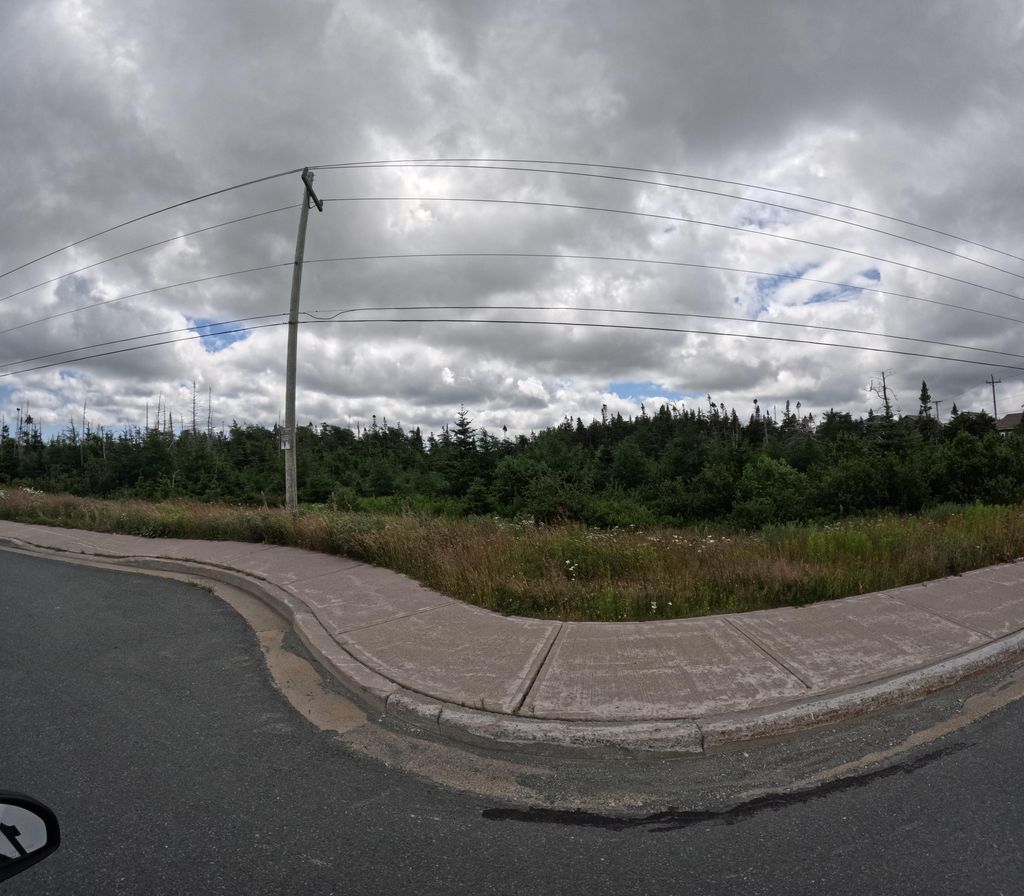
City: st_johns